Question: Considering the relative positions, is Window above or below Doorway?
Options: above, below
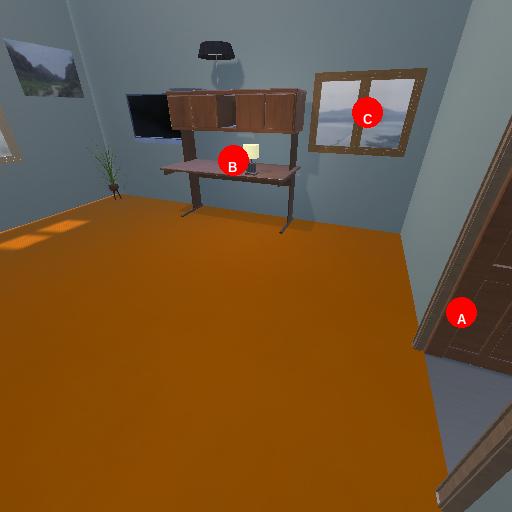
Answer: above